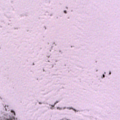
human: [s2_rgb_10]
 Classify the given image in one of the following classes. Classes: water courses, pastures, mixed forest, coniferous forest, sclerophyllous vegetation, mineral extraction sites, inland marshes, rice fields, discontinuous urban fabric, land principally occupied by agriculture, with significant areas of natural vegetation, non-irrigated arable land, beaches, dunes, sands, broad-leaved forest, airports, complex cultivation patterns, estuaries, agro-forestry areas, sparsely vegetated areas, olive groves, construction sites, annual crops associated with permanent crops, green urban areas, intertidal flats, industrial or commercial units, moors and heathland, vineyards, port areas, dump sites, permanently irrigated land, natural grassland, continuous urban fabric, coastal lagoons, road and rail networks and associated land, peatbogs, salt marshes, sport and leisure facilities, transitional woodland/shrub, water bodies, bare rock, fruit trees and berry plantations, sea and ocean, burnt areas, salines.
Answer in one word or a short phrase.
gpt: peatbogs